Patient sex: M
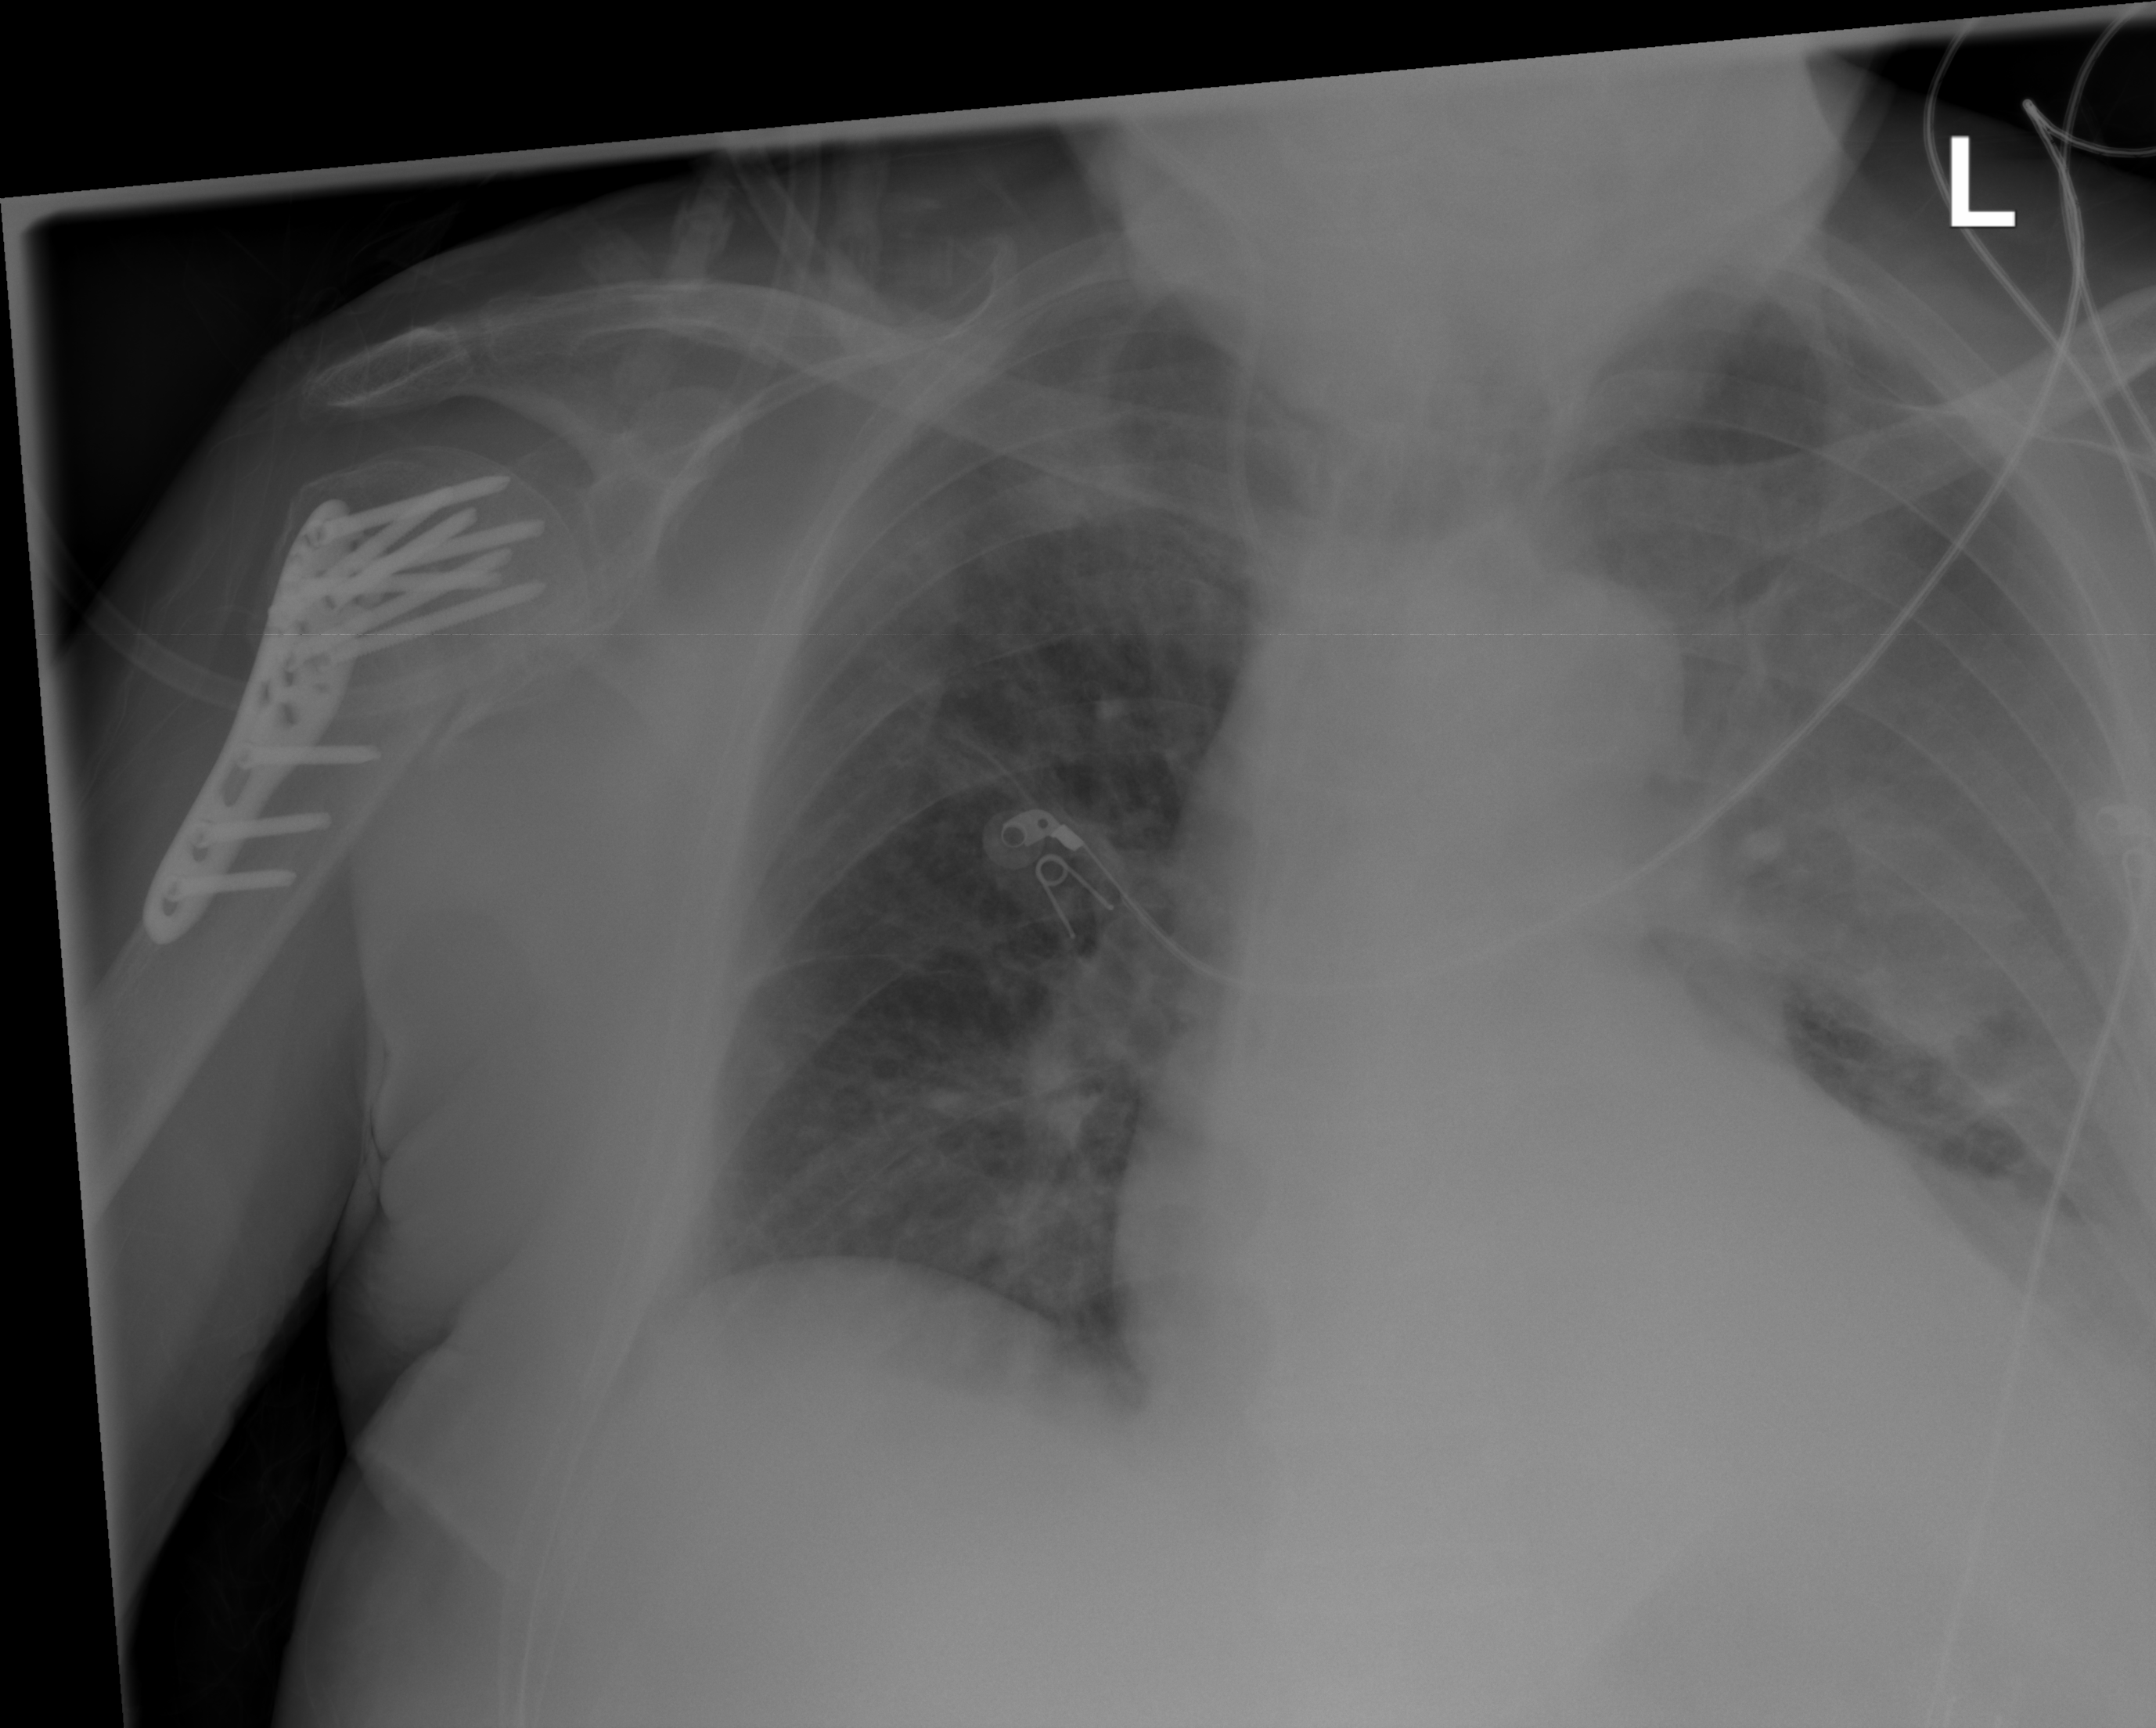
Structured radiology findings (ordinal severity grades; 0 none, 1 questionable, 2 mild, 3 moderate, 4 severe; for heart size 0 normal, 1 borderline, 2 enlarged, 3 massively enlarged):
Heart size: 0
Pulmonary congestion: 0
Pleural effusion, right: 0
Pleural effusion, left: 2
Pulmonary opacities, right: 2
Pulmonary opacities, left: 3
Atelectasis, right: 0
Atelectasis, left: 3